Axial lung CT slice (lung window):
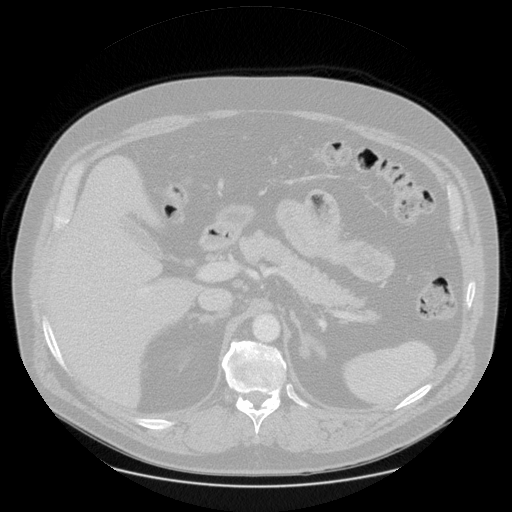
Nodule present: no